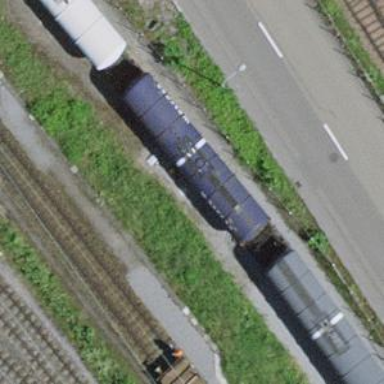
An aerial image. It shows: Railway switch.